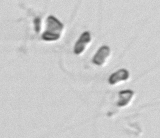
Label: Chaetoceros_socialis